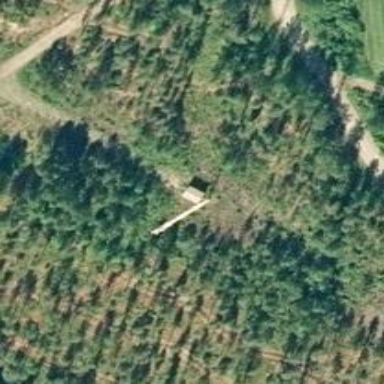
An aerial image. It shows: Man-made mast used for communication purposes.